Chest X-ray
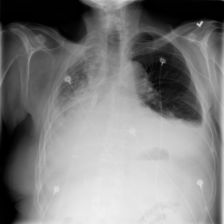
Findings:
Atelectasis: negative
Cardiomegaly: negative
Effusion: negative
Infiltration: negative
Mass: negative
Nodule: negative
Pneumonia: negative
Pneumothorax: negative
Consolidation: negative
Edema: negative
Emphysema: negative
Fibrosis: negative
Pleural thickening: negative
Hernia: negative